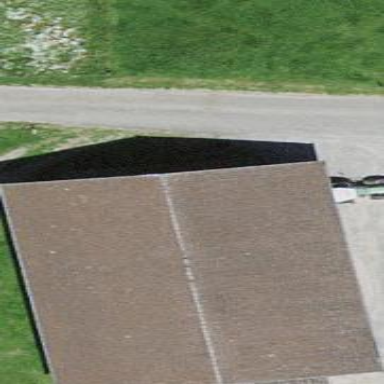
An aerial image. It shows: Barn.